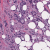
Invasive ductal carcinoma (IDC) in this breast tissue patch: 1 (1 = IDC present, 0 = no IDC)